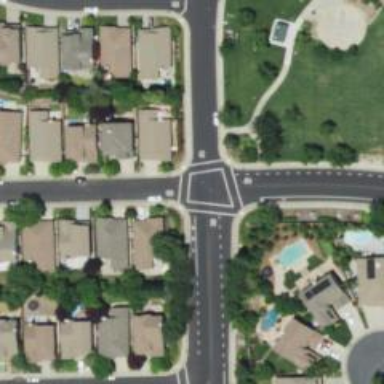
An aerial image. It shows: Road with stop sign.